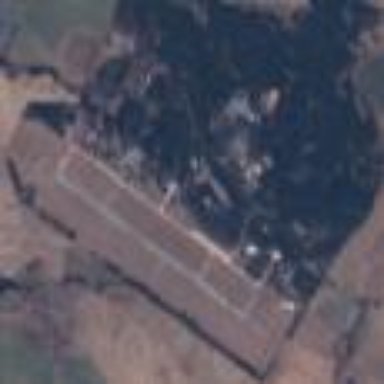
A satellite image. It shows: Military airfield located within aerodrome.